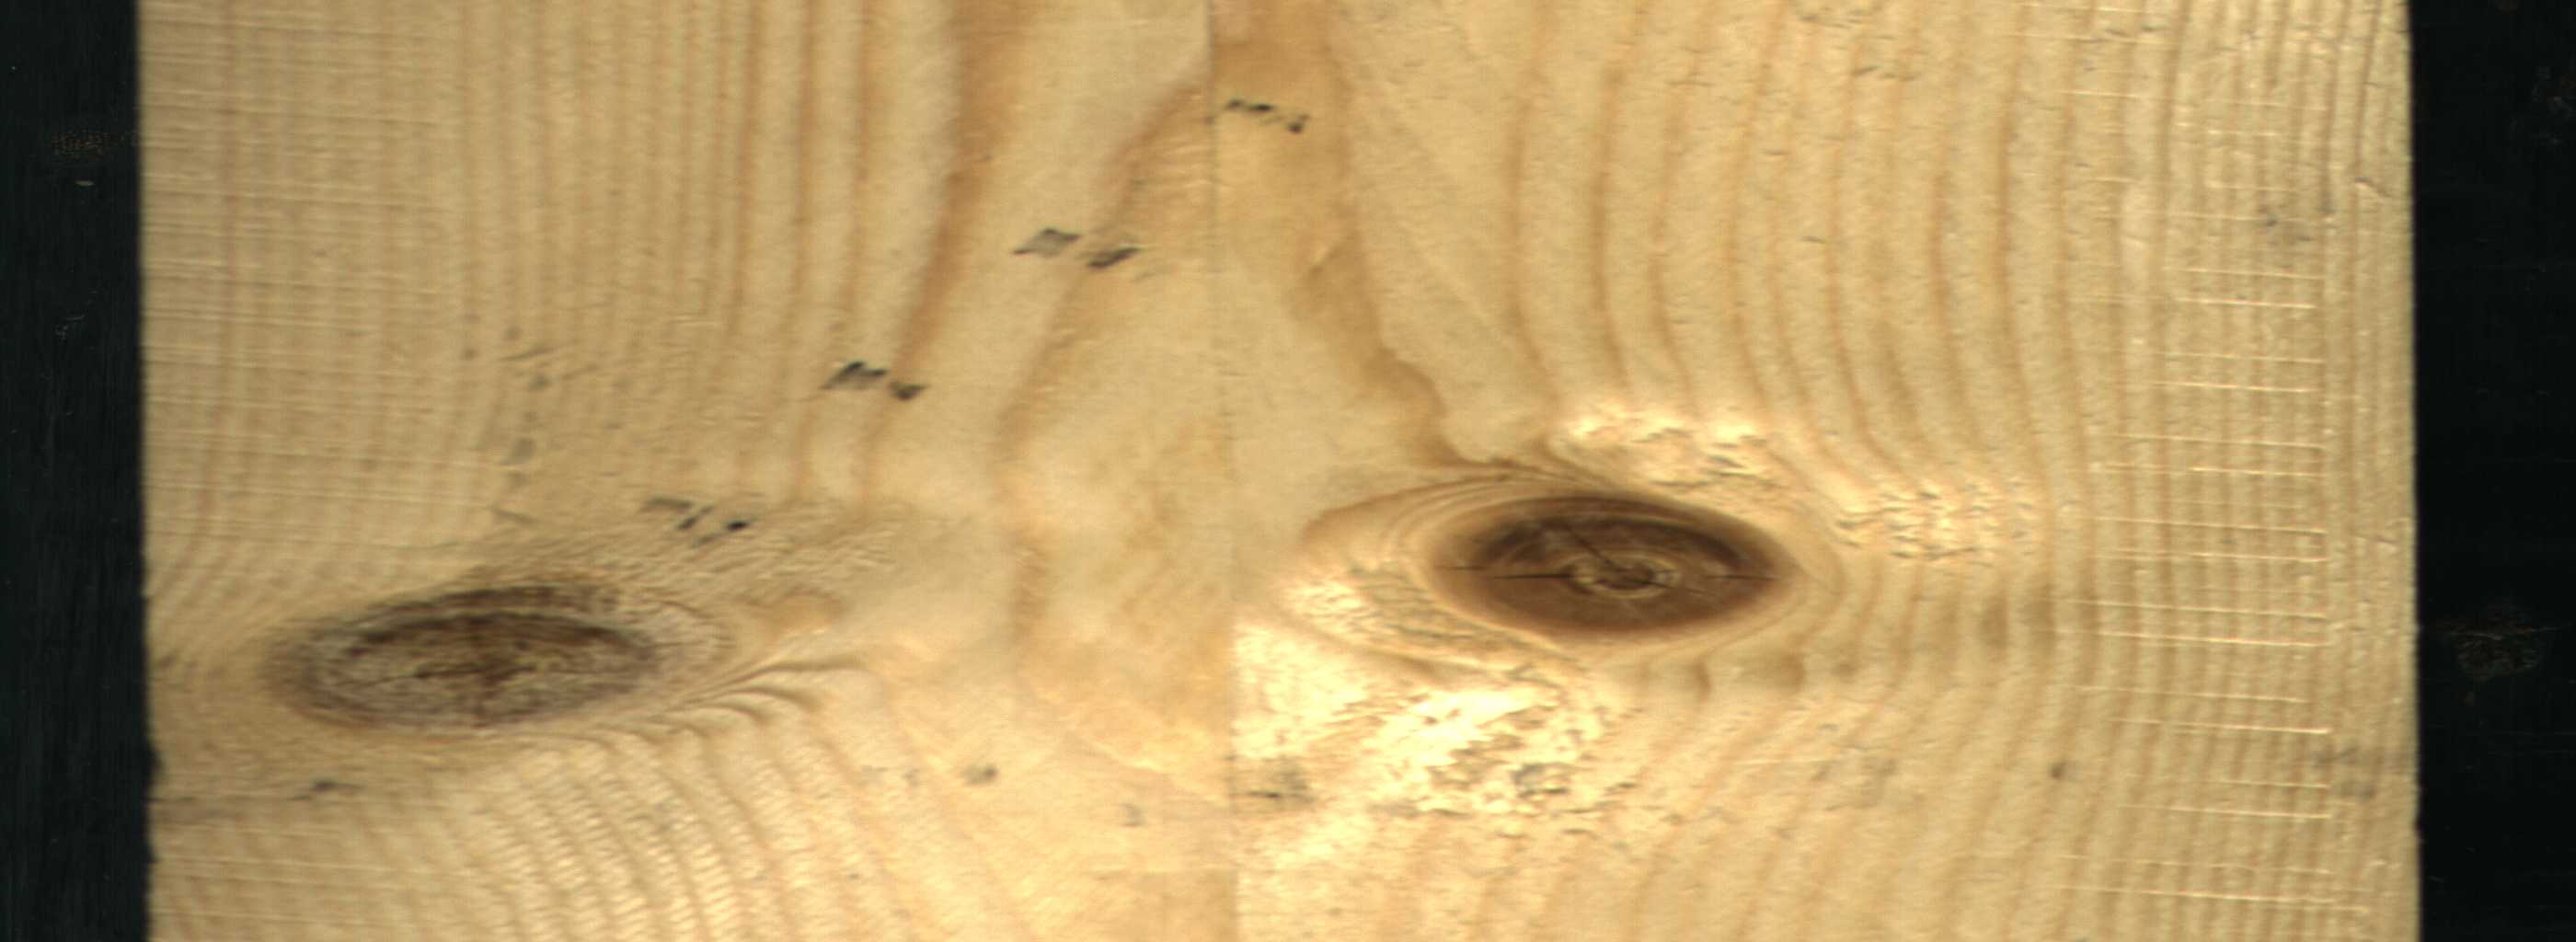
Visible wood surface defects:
knot_with_crack
Live_Knot